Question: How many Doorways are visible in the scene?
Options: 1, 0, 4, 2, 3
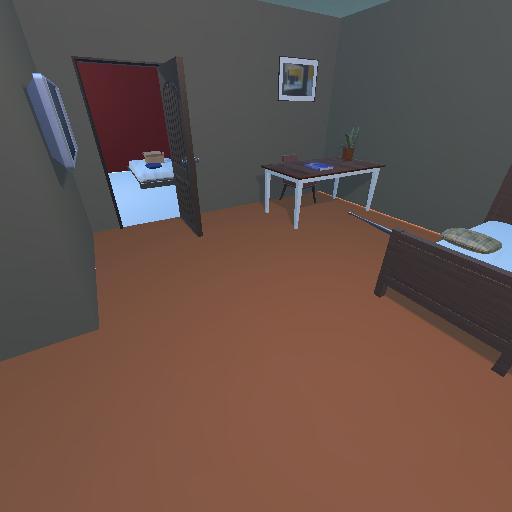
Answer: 1